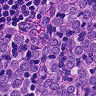
Metastatic tissue present: yes